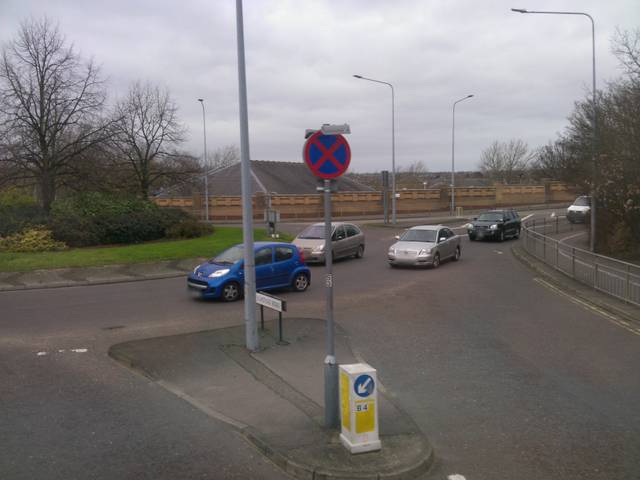
Region: United Kingdom
Coordinates: 51.883, 0.9328